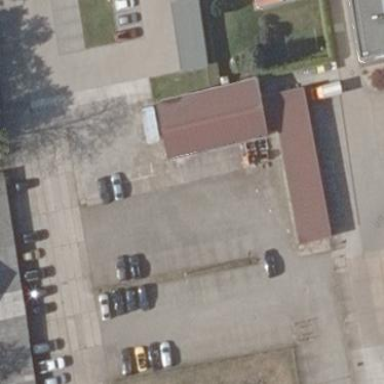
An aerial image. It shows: Parking area with surface.